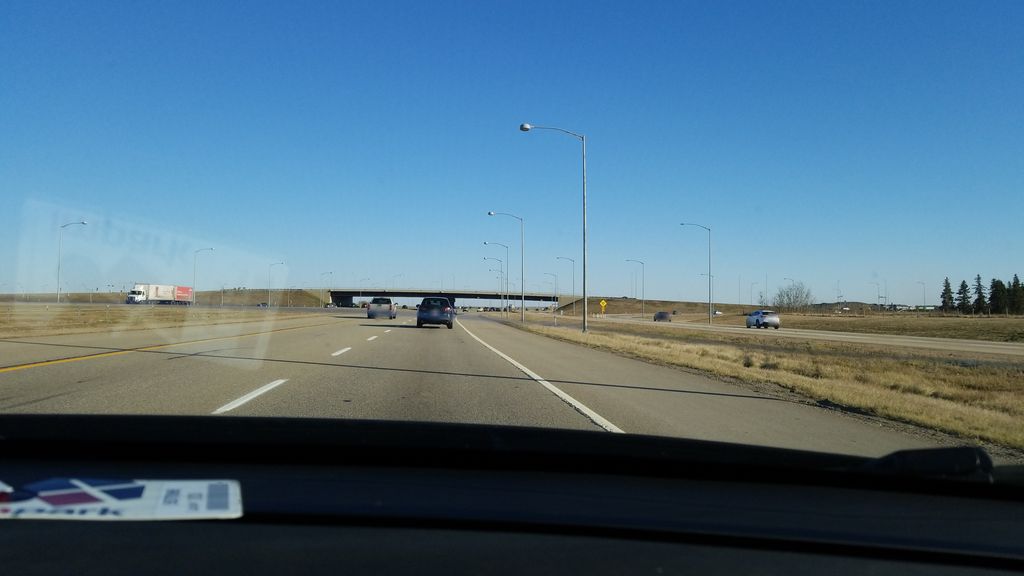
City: edmonton